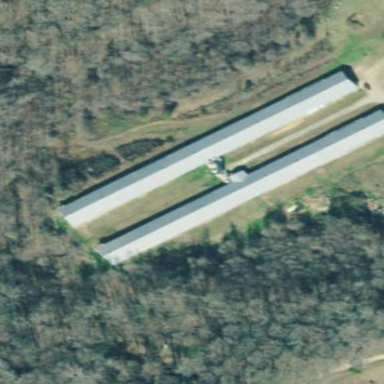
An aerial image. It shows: Poultry farmyard is depicted in the image.